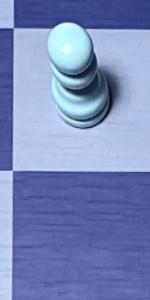
Label: Empty